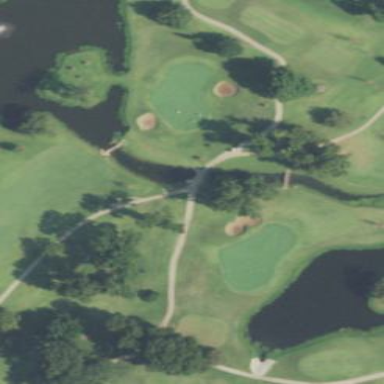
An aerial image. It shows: Water hazard on golf course. The hazard is natural water feature.